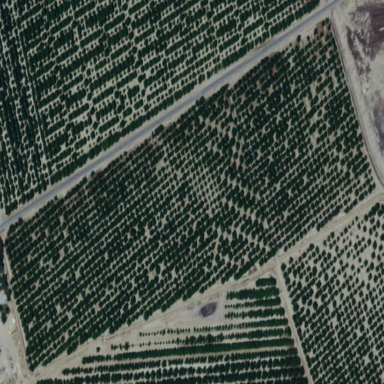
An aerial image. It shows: Orchard.